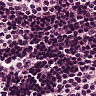
Metastatic tissue present: no